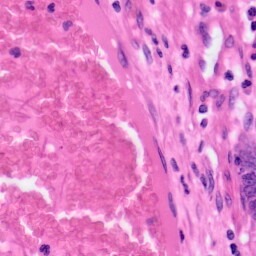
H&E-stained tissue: Colon